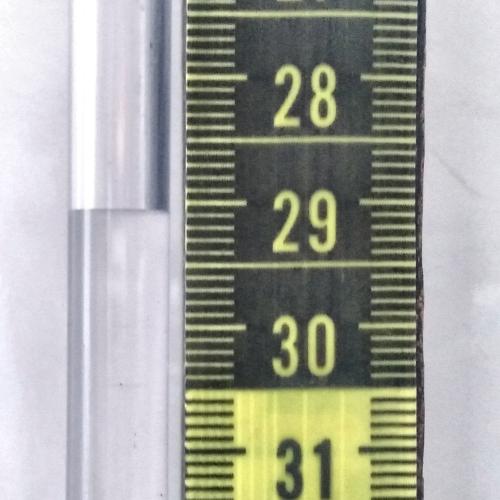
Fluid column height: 29.1 cm